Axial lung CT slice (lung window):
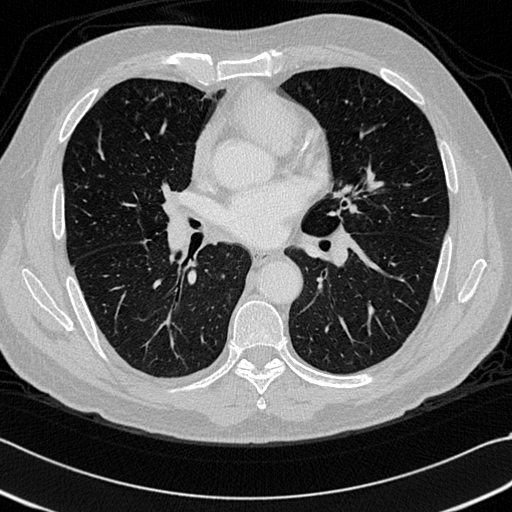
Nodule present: no